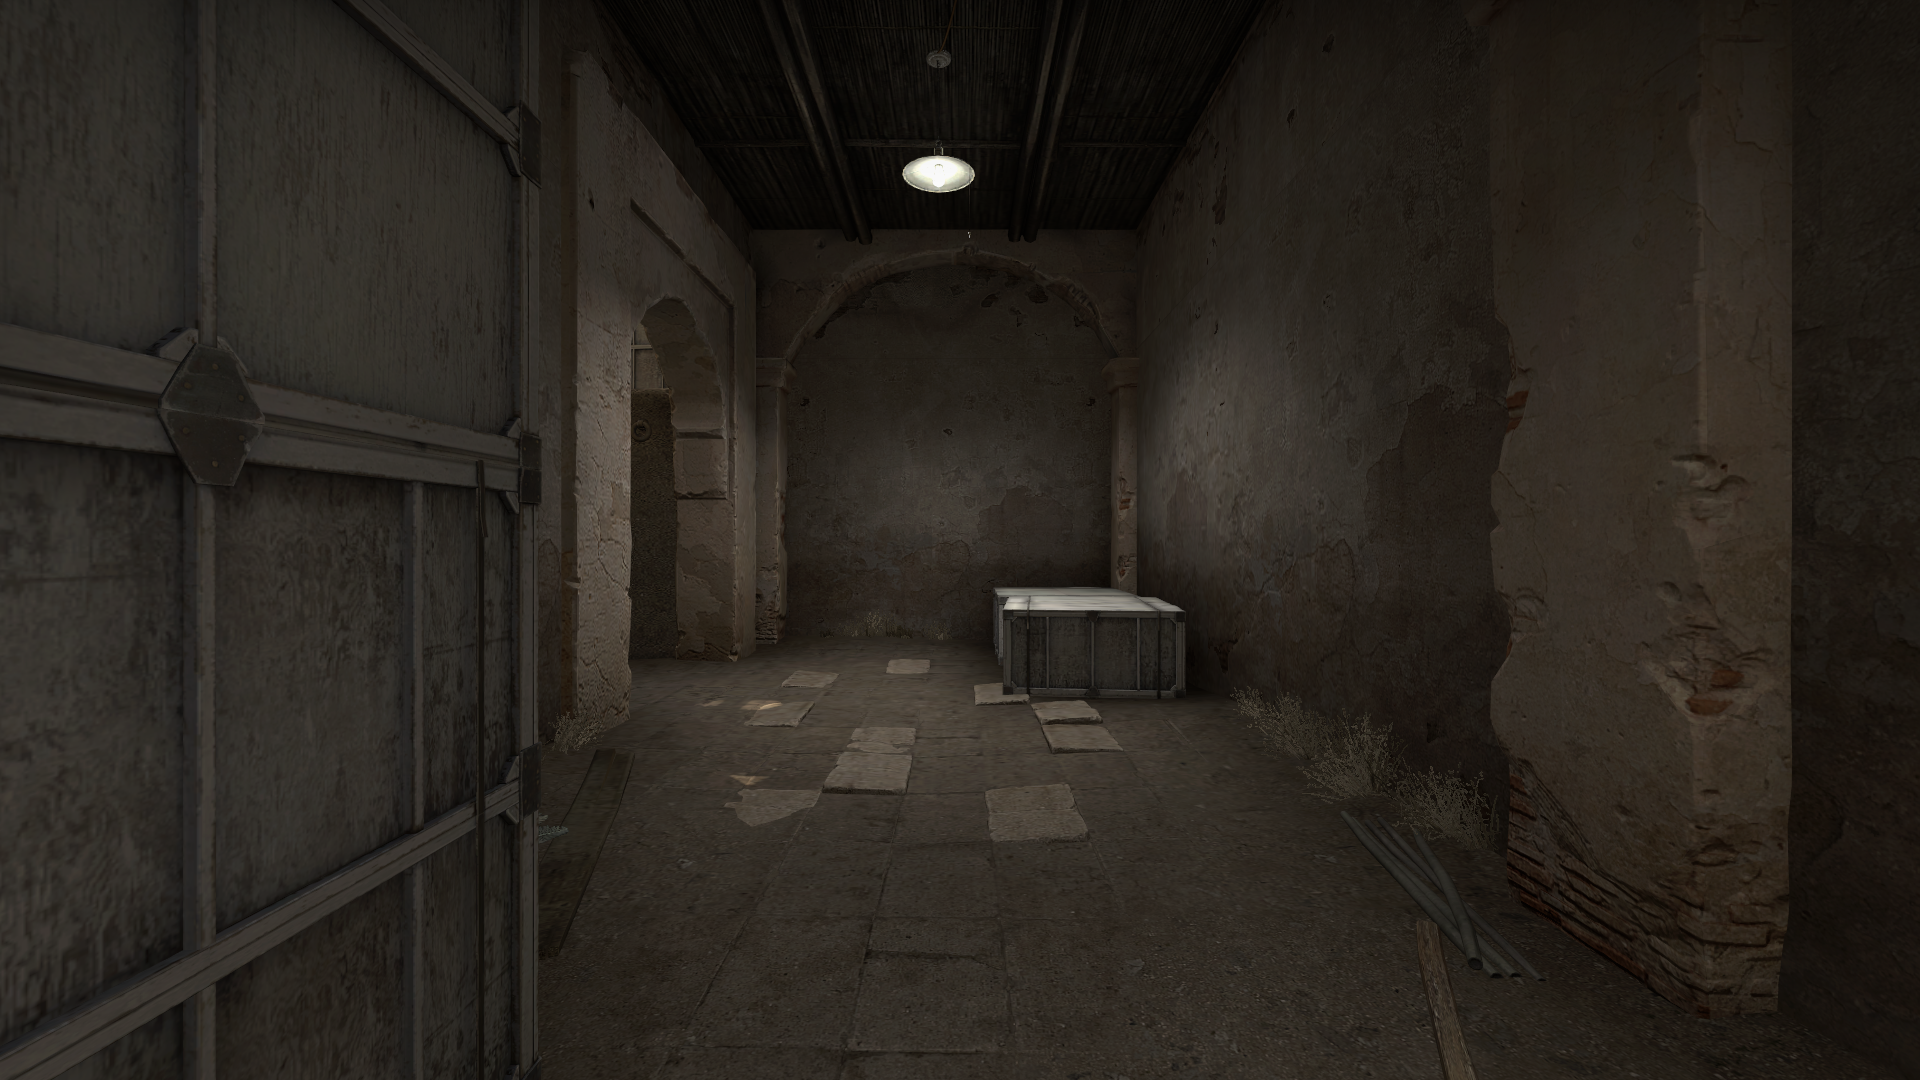
Map: de_dust2